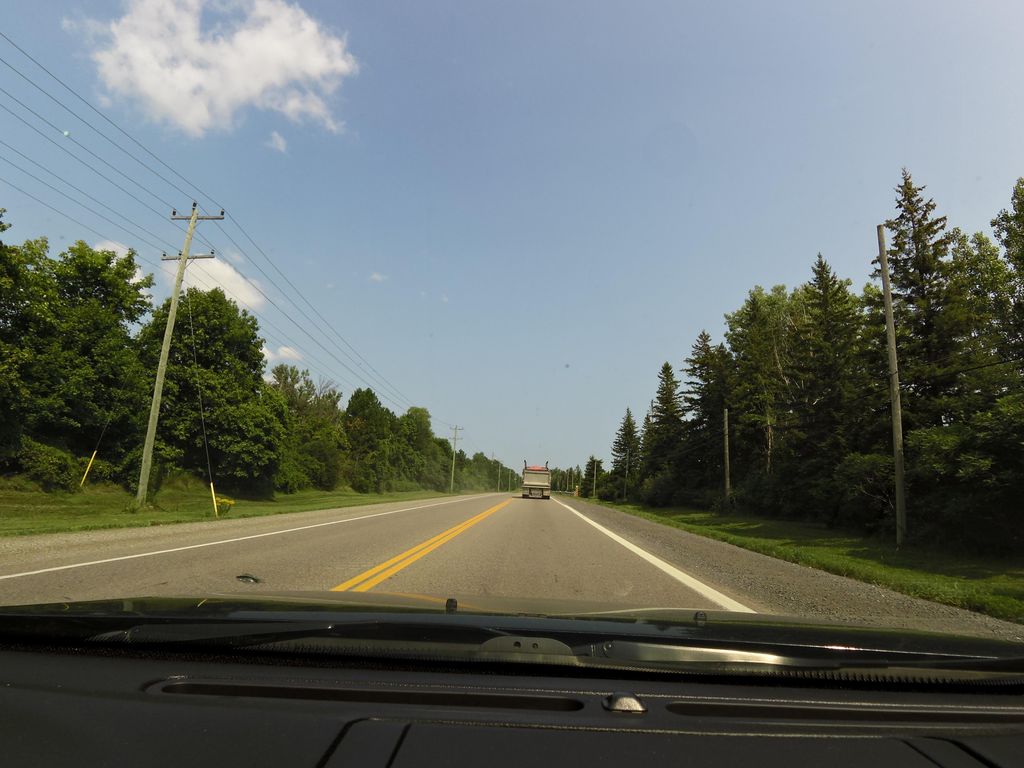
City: hamilton